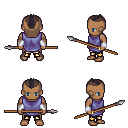
a pixel art fantasy rpg character, male body template, human, dark skin, chain tabard jacket, gold greaves, raven short mohawk hairstyle, white cloth bracers, spear, four views (front, back, left, right), 2x2 character sprite sheet, small pixel art, hard edges, no anti-aliasing